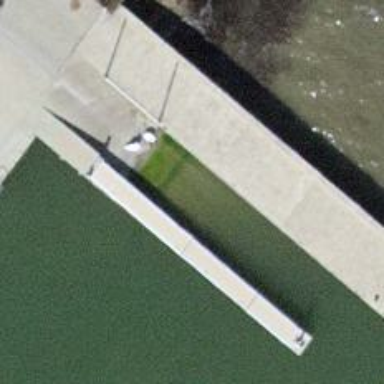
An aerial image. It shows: Slipway on leisure land.